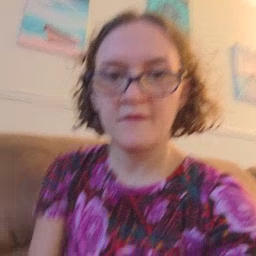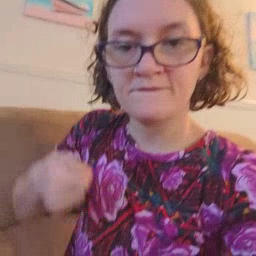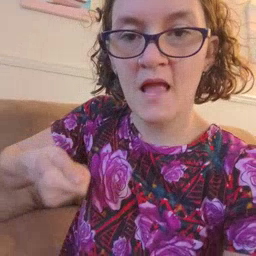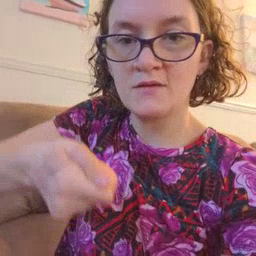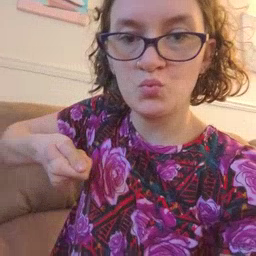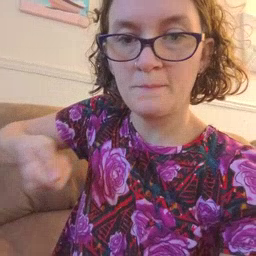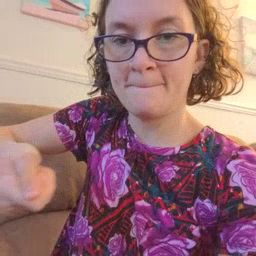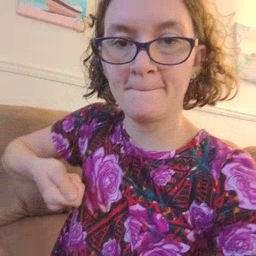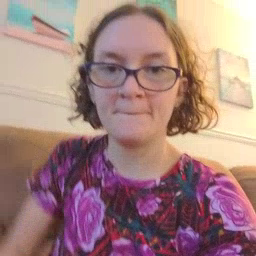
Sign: vacuum